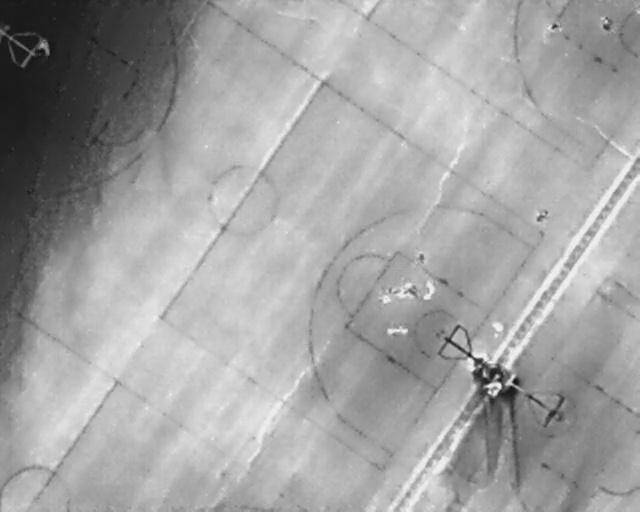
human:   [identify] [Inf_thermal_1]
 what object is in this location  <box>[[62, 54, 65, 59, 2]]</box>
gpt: <ref>1 large person at the center</ref>

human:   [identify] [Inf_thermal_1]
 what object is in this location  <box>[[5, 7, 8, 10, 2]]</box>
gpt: <ref>1 medium person at the top left</ref>

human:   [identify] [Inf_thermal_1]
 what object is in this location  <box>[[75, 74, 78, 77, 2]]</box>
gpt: <ref>1 large person at the bottom right</ref>